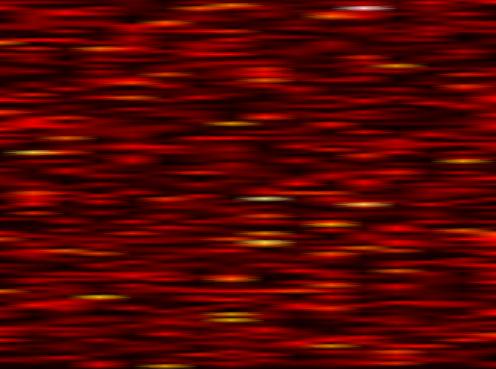
Label: WOLA